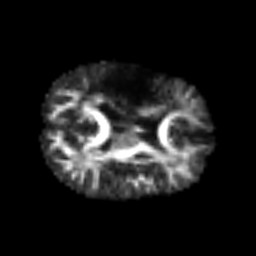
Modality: FA
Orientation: axial
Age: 58
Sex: male
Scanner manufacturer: siemens
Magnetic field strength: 3 T
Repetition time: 3.2 s
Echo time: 0.081 s